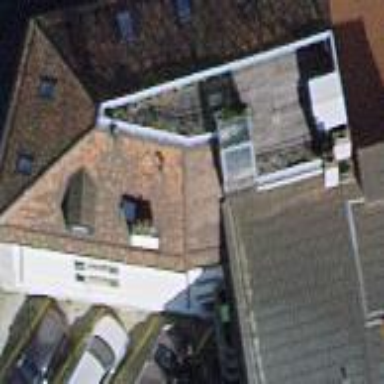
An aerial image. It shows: Half-hipped roof shape on the apartments building.